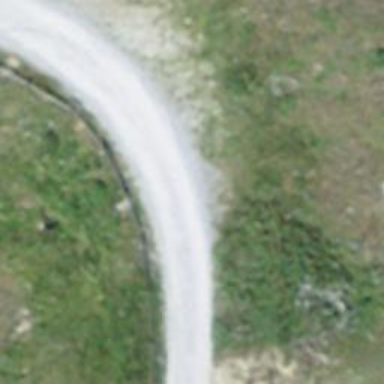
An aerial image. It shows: Track road with ground surface.